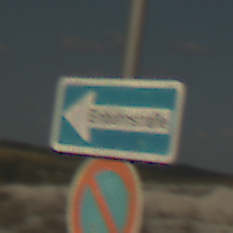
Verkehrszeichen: EinbahnstrasseLinksweisend
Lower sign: EingeschraenktesHalteverbot
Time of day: Midday
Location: Outdoor (Beach)
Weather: PartlyCloudy
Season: NotSpecified
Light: Natural